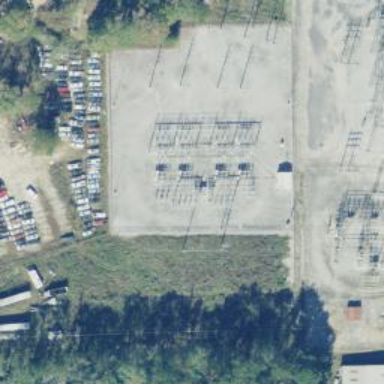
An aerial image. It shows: Switch used for power control.